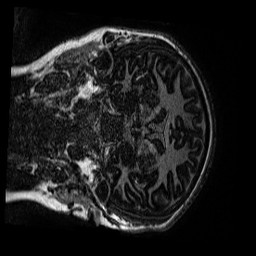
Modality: MP2RAGE
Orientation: coronal
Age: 11
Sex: female
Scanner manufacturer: siemens
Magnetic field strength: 3 T
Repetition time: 4 s
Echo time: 0.00299 s